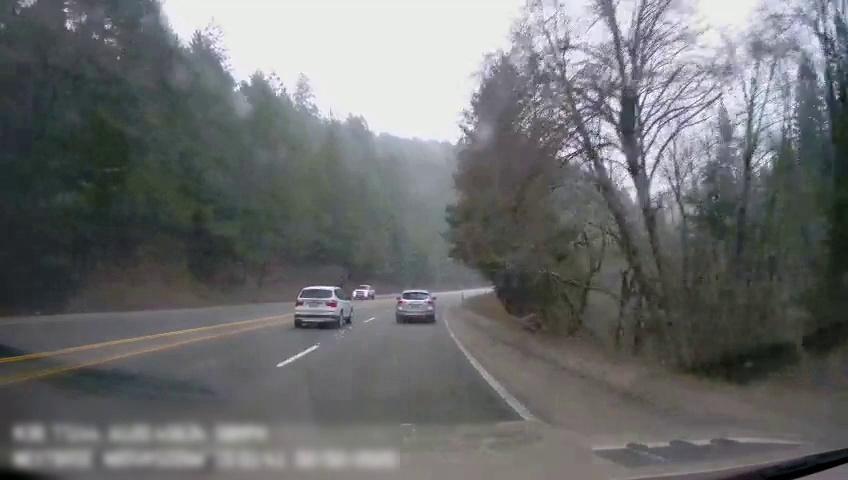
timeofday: Day
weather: Cloudy
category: Drivable Space
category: Vehicles | SUV
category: Vehicles | Truck
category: Vehicles | SUV
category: Lanes | Current Lane
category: Lanes | Current Lane
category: Lanes | Opposite Lane
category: Lanes | Alternate Lane
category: Lanes | Alternate Lane
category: Lanes | Alternate Lane